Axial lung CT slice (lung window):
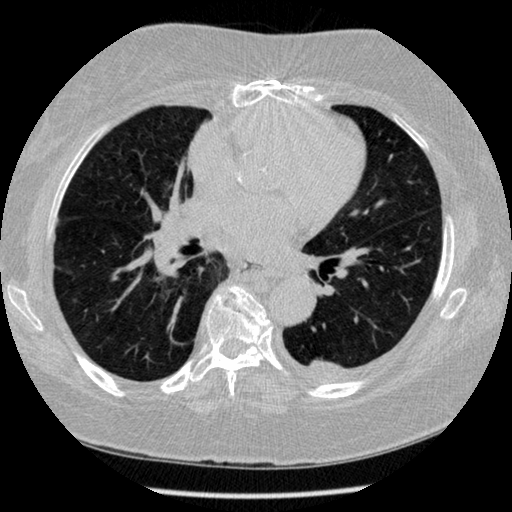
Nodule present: no